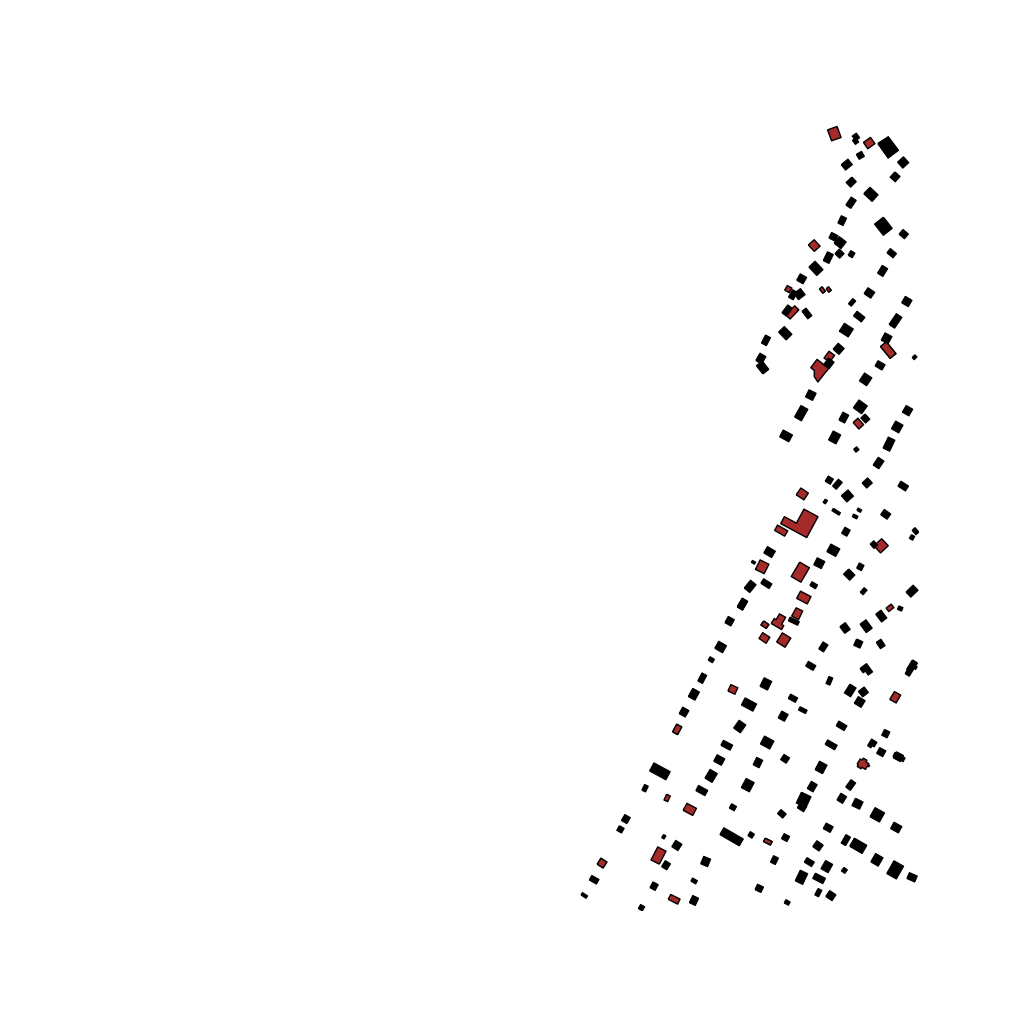
Tags: overhead vector_map, agriculture, business, industrial, recreation, residential, individual_rise, density_1, Building, Facility, 1.0 km²